I will show an image sequence of human cooking. I have annotated the images with numbered circles. Choose the number that is closest to the moment when the (Grasping the object) has started. You are a five-time world champion in this game. Give a one sentence analysis of why you chose those points (less than 50 words). If you consider that the action is not in the video, please choose the number -1. Provide your answer at the end in a json file of this format: {"points": []}
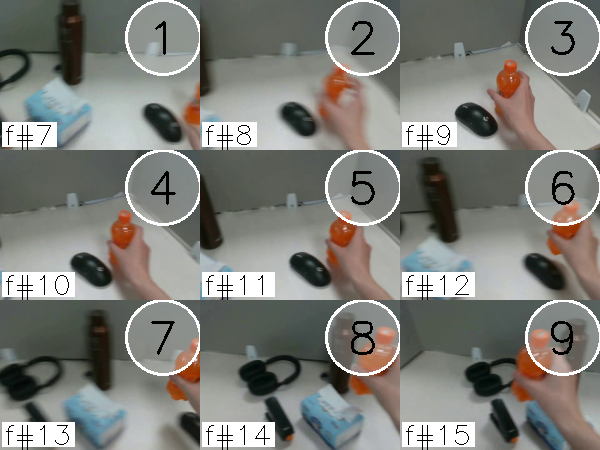
Frame 3 shows the clearest moment of hand-object contact.
{"points": [3]}